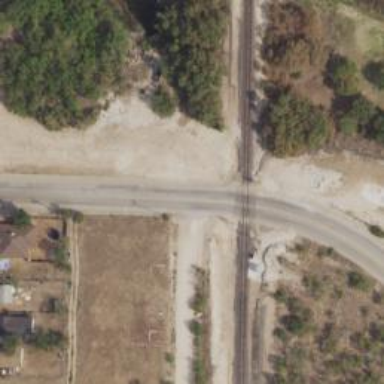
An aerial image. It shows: Railway level crossing.